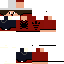
A male human skin with medium skin, wearing brown long hair dressed in a red hoodie and red pants, featuring a closed mouth.